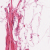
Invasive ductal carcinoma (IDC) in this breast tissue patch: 0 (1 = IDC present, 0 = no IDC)